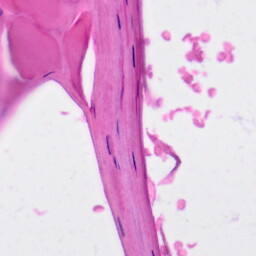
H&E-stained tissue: Skin